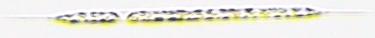
Label: Rhizosolenia